Question: What is the value of this measurement?
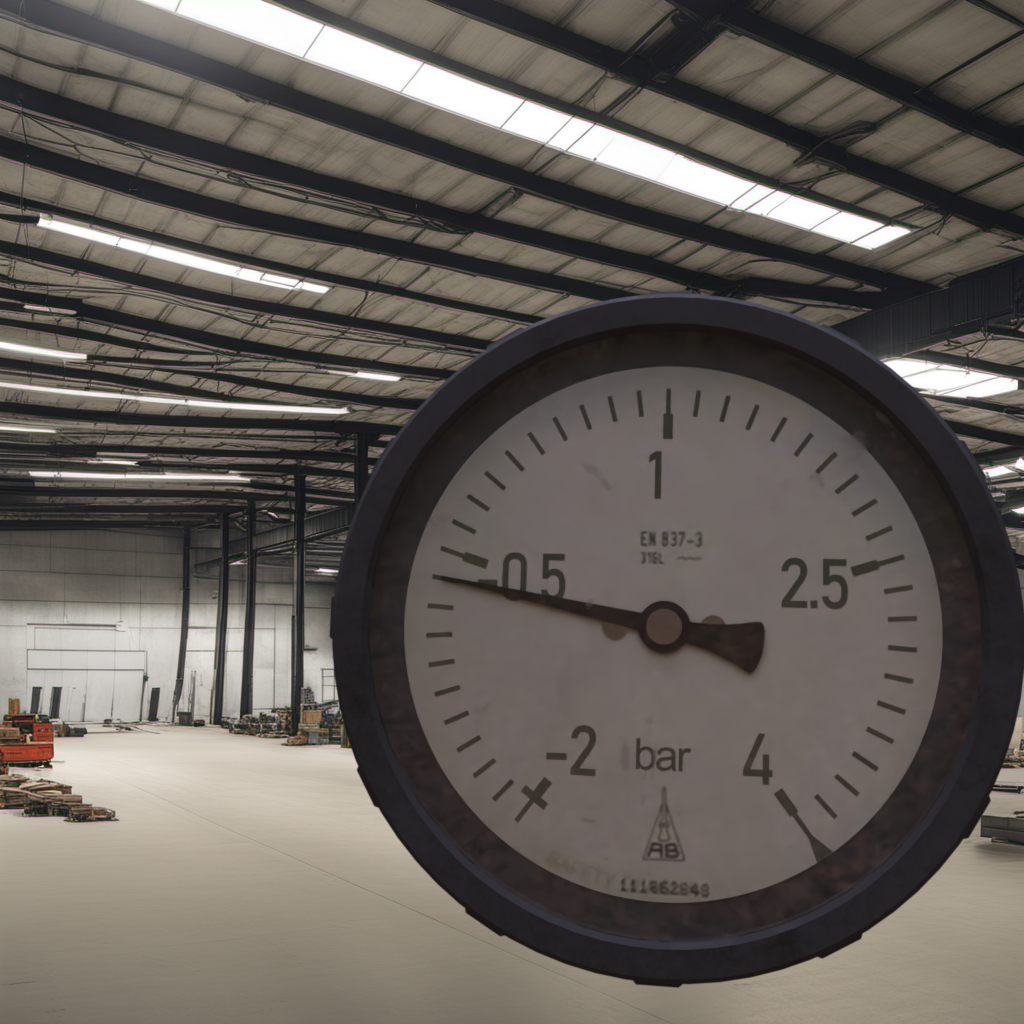
Answer: The result is -0.67
Question: What is the value range of the measurement in the image?
Answer: The range is from -2 to 4
Question: What is the minimum and maximum value of the measurement shown in the image?
Answer: The minimum value is -2 and the maximum value is 4